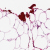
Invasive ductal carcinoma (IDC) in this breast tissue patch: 0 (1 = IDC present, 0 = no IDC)